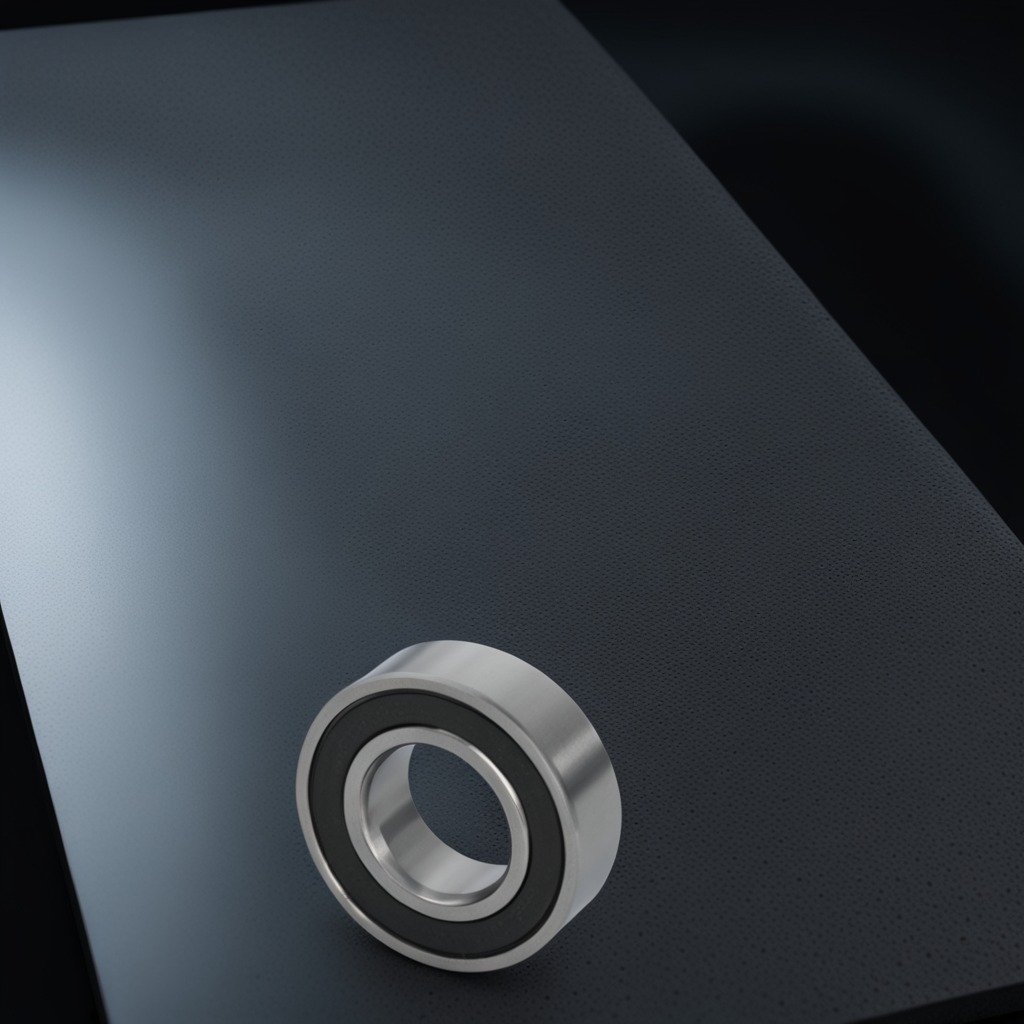
A metal ball bearing is lying on the clean granite table inside a workshop at night.